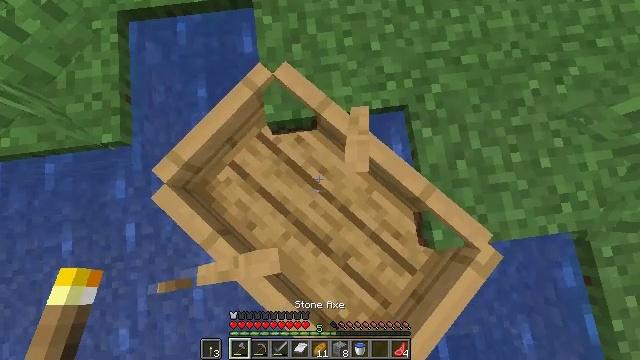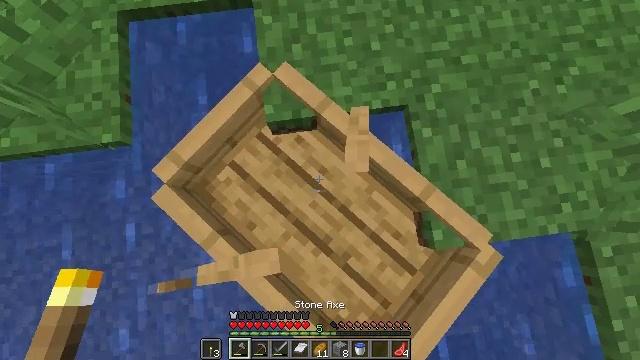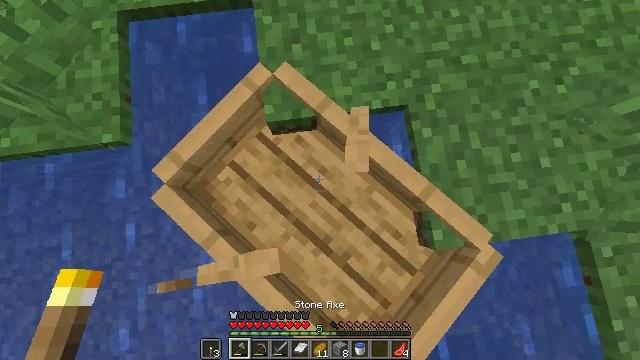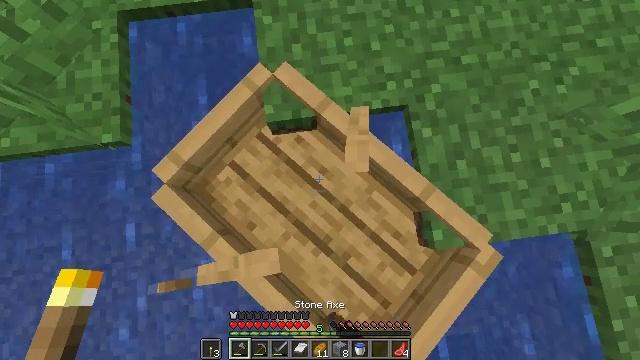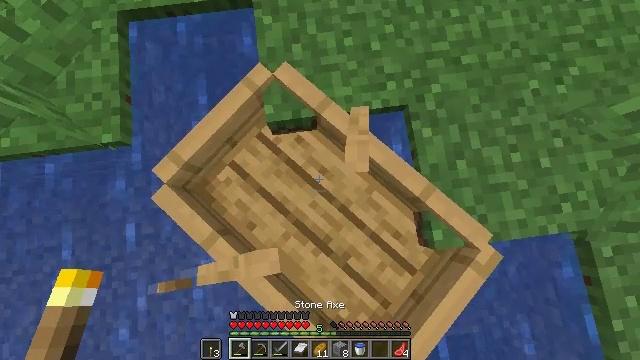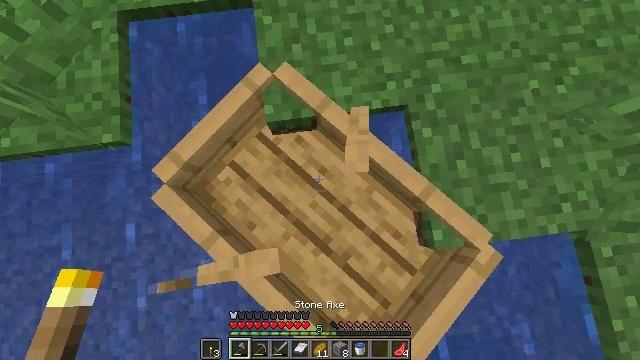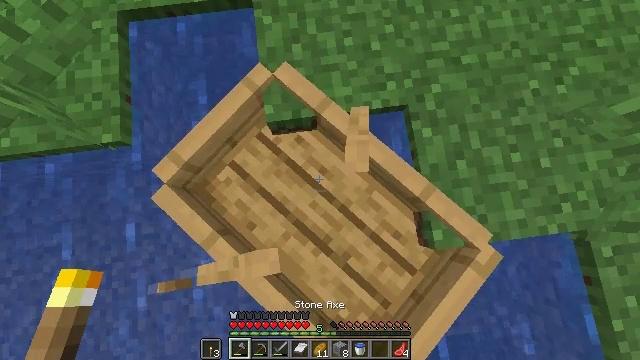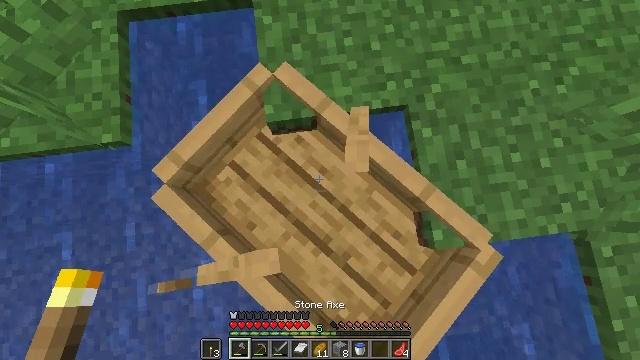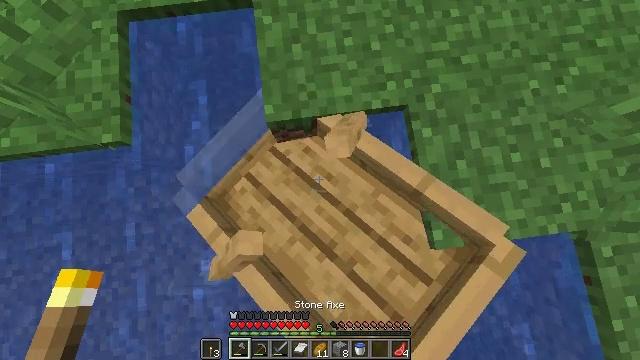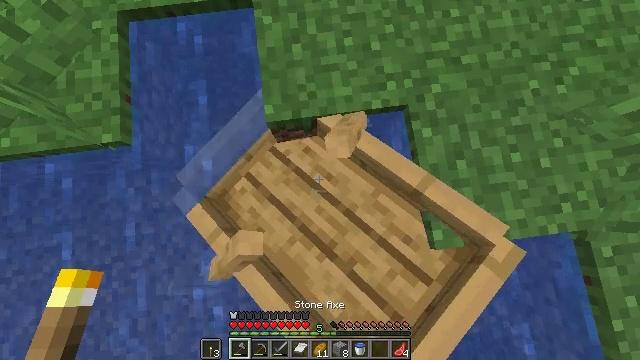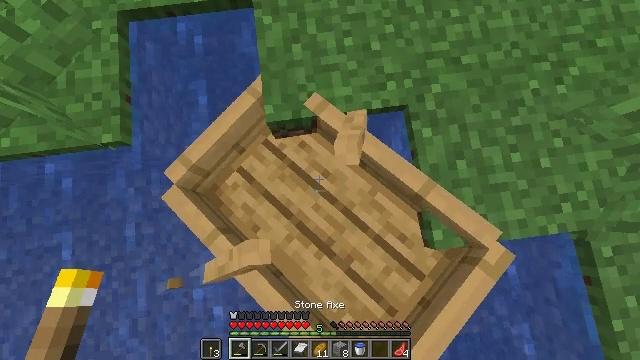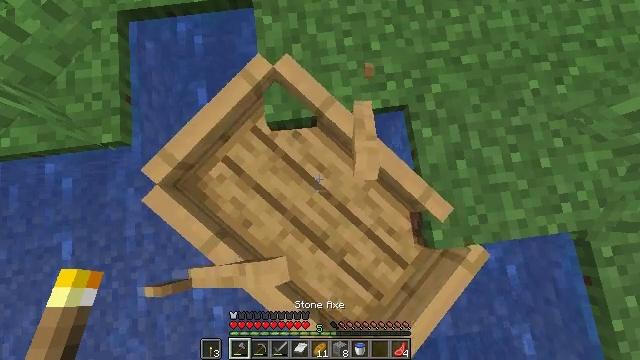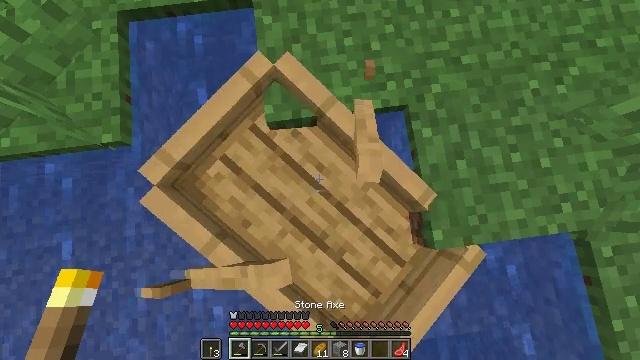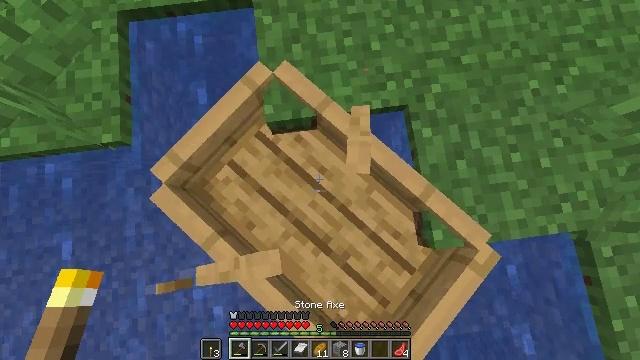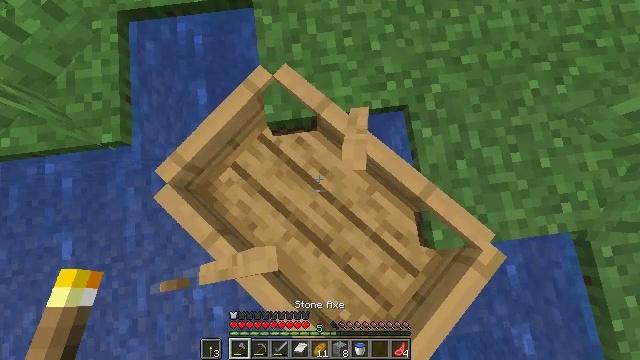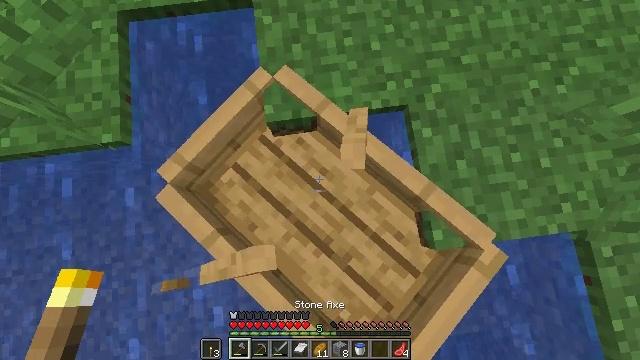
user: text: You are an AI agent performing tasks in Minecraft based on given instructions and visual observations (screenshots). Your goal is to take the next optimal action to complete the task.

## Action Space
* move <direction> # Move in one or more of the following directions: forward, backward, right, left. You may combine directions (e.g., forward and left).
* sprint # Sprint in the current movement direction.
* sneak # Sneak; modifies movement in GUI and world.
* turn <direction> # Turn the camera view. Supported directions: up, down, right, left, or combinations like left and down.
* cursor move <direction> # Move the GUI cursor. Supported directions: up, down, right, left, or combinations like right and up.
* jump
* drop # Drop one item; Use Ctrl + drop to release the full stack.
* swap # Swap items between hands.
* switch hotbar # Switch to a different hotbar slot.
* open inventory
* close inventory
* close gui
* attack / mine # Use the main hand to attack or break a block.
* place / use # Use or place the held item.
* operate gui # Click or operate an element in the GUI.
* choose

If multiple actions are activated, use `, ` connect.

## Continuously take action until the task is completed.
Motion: motion action
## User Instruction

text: Remove the tall grass to clear the area.
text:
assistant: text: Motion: no_op
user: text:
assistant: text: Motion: attack / mine
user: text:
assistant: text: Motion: attack / mine
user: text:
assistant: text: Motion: attack / mine
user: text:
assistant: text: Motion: attack / mine
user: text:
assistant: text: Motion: attack / mine
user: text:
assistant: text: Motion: attack / mine
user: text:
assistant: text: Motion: attack / mine
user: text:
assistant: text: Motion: attack / mine
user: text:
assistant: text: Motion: attack / mine
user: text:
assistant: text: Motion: attack / mine
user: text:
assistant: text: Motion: attack / mine
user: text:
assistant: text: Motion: attack / mine
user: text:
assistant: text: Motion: attack / mine
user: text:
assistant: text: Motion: attack / mine
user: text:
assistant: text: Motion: attack / mine
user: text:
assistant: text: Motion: attack / mine
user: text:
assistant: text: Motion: no_op
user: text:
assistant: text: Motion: no_op
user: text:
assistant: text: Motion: no_op
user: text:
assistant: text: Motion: no_op
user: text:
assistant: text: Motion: no_op
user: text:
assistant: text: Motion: no_op
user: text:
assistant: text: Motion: attack / mine
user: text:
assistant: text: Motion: attack / mine
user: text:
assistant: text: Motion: attack / mine
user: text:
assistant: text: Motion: attack / mine
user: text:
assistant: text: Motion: attack / mine
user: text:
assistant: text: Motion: attack / mine
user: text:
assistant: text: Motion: attack / mine